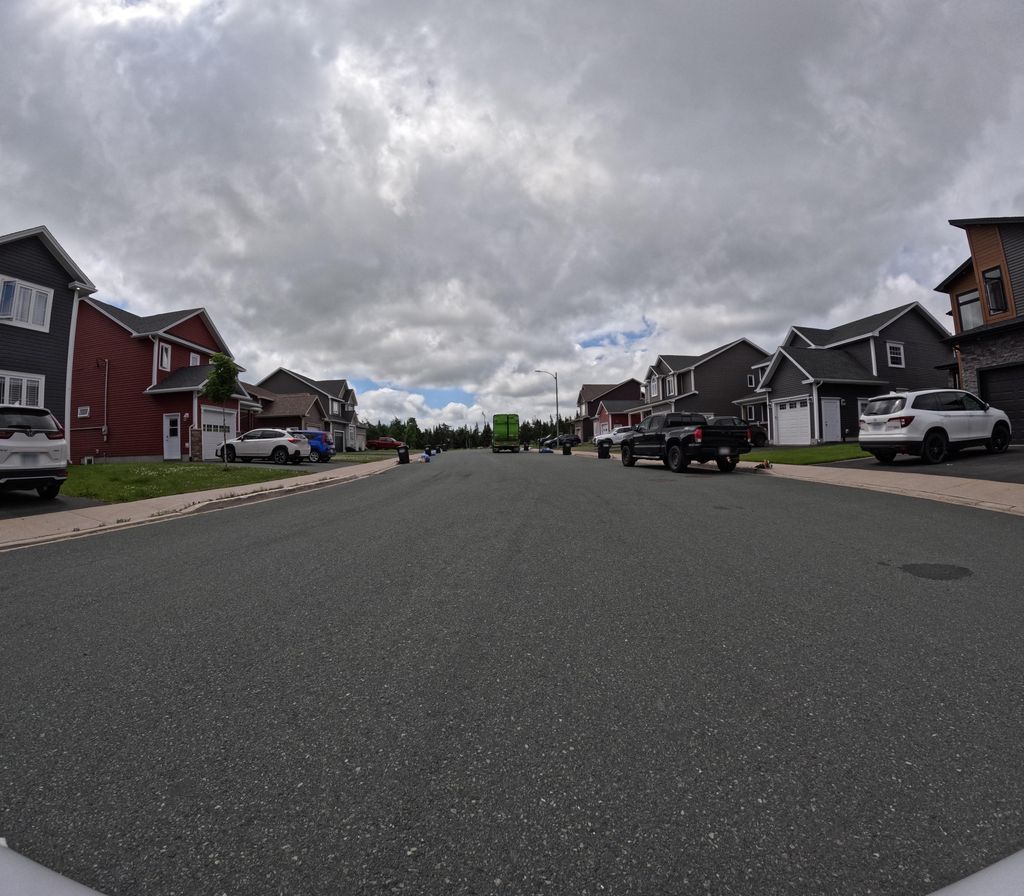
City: st_johns